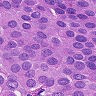
Metastatic tissue present: yes